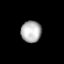
Tissue: prostate
Cell type: Myeloid cells
Senescence score: 0.8058
Nuclear area (px): 431
Mean DAPI intensity: 178.838